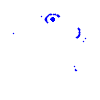
Particle: electron